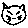
Label: cat